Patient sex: F
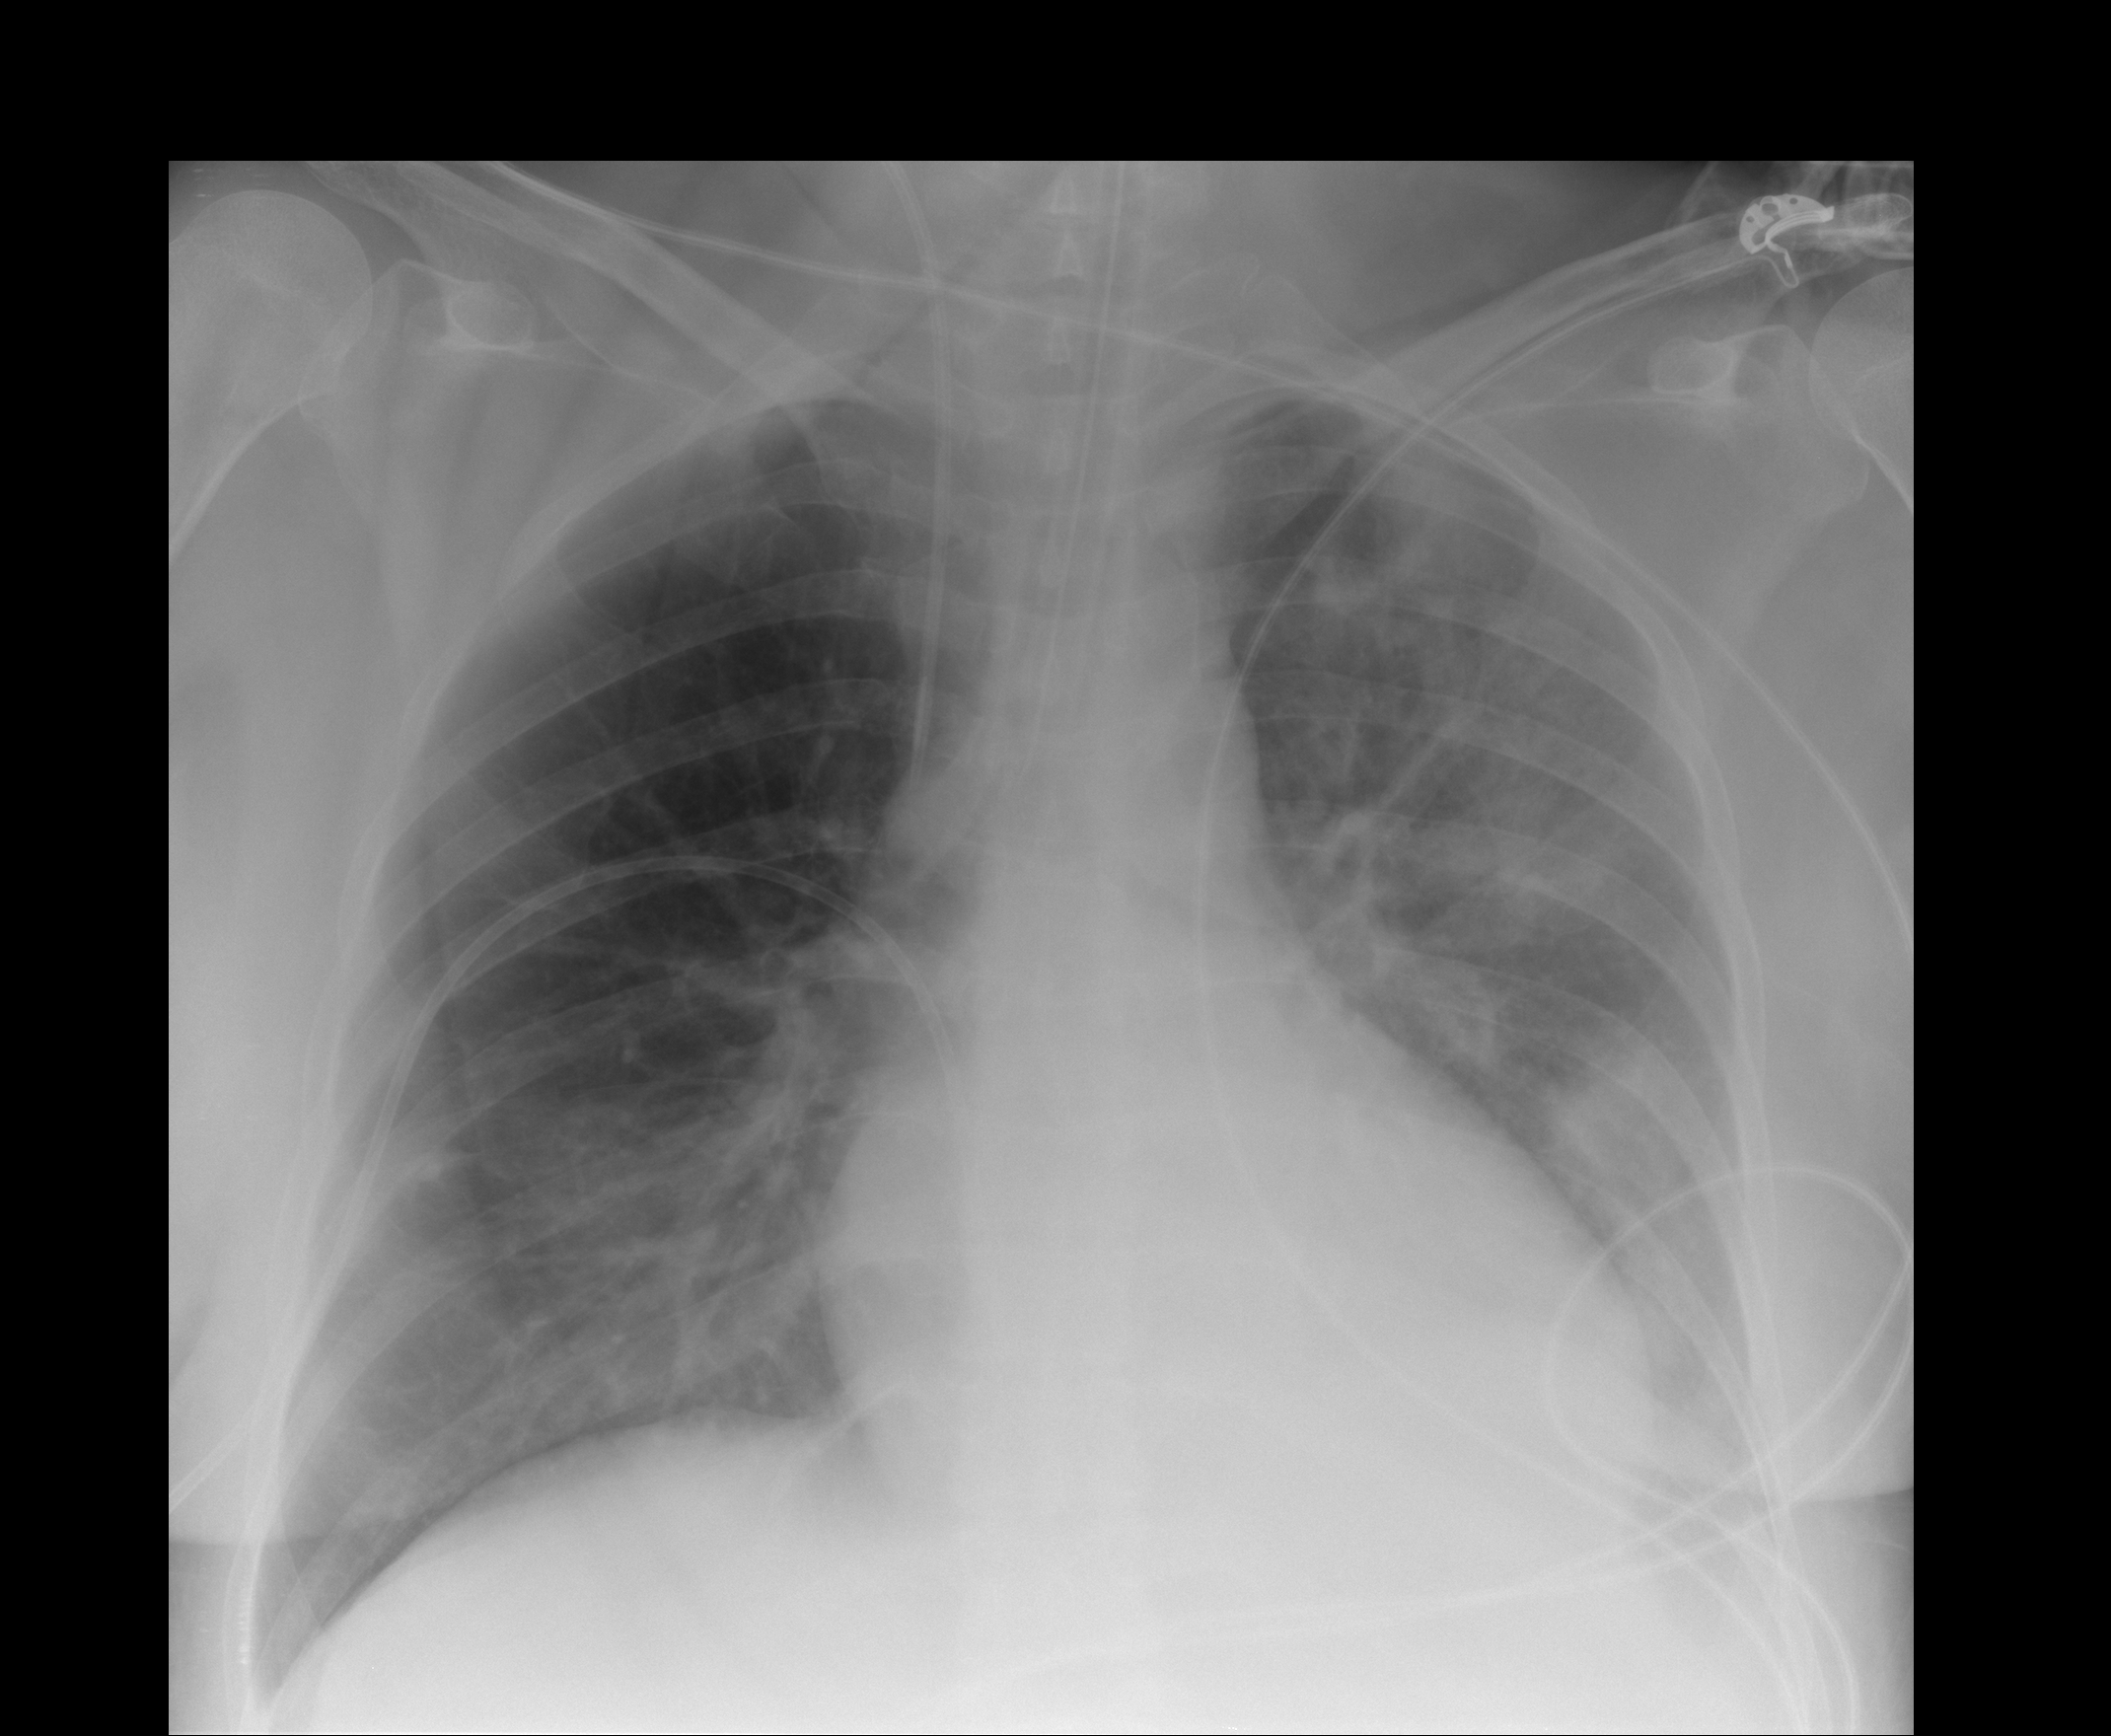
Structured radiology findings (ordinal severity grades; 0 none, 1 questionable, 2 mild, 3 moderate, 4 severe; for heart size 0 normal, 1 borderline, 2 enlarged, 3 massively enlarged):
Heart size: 1
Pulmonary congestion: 2
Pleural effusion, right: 0
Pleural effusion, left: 2
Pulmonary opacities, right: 0
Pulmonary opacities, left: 2
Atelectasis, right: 0
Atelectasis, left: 2